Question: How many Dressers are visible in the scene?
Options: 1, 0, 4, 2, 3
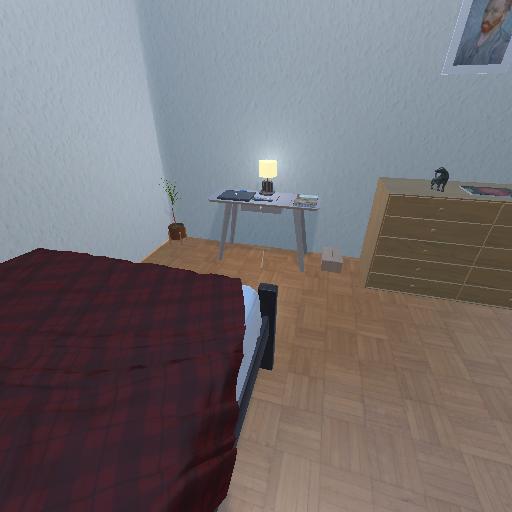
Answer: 1